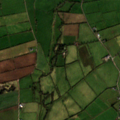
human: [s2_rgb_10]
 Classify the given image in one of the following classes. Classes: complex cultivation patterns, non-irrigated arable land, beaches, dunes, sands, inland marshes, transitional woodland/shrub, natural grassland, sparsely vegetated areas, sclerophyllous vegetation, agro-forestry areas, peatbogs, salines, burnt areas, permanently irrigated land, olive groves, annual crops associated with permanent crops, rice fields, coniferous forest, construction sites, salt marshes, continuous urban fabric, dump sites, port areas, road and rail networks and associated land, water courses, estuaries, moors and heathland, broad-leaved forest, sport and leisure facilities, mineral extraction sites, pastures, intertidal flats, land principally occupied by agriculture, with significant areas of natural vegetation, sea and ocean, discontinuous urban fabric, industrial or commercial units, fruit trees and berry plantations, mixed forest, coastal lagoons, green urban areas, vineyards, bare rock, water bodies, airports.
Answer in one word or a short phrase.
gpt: pastures